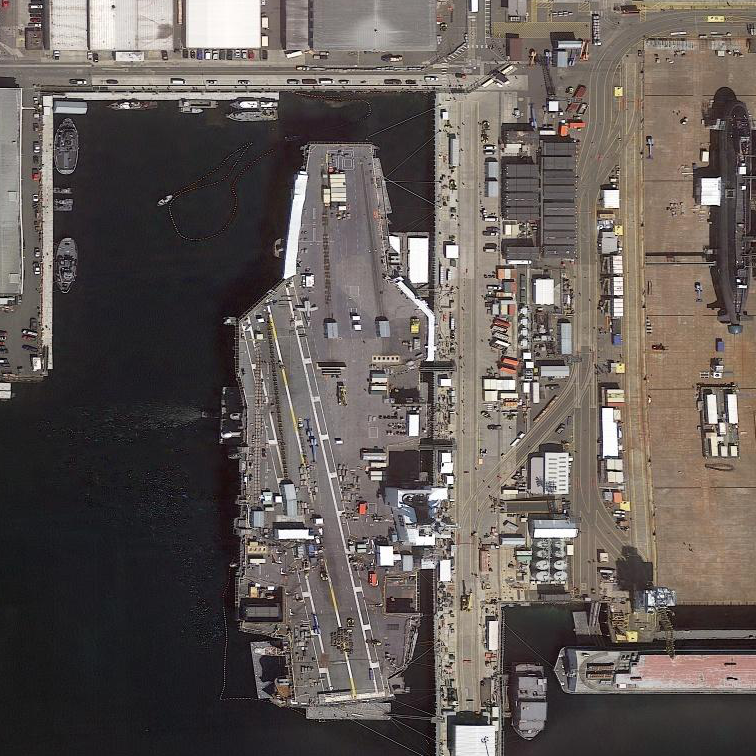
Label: aircraft_carrier